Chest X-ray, PA view. Patient: 50 years old, sex M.
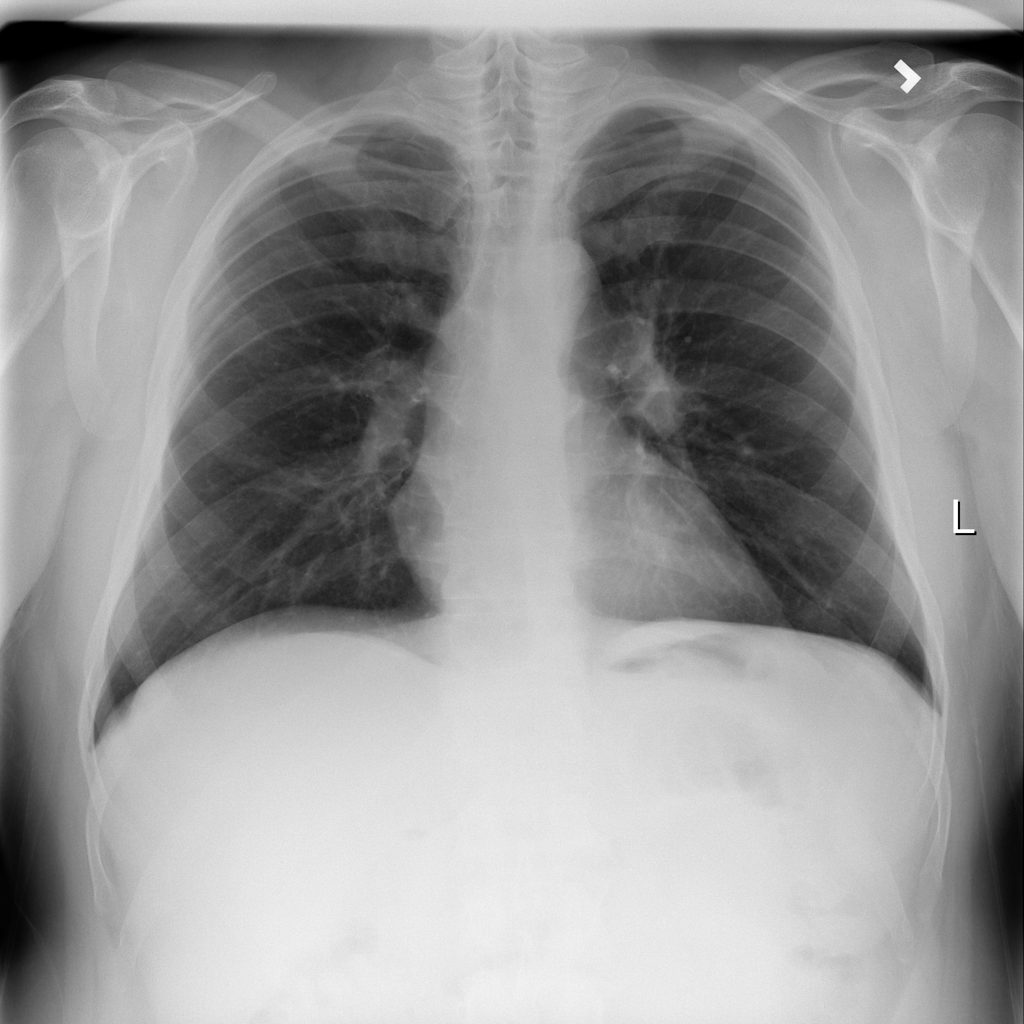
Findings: No Finding